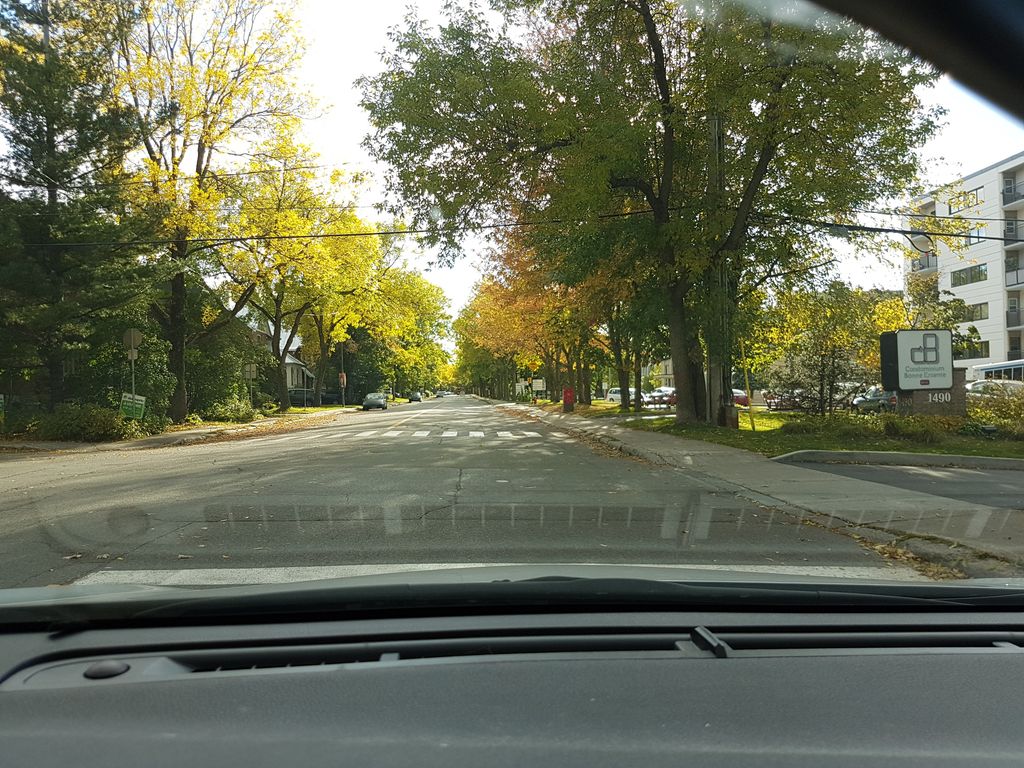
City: quebec_city